Question: I am trying to get <URL> to work. I am getting the following error which I suspect is due to cabal not updating the right package. Anyone has any idea?
'''
; cabal install IPPrint
[...]
System/Unix/Chroot.hs:23:49:
Module 'System.Process' does not export 'showCommandForUser'
cabal: Error: some packages failed to install:
Extra-1.42 depends on Unixutils-1.52 which failed to install.
Unixutils-1.52 failed during the building phase. The exception was:
ExitFailure 1
ipprint-0.4.1 depends on Unixutils-1.52 which failed to install.
'''
The prompt should look like this:

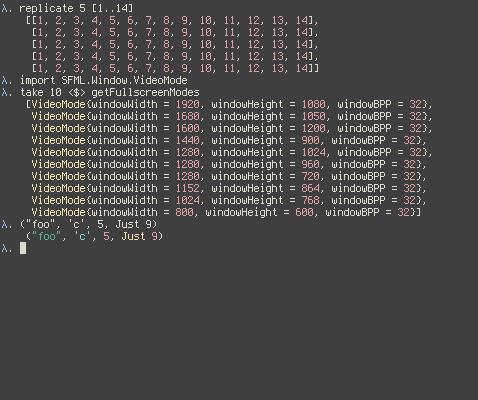
Answer: <URL>.
If you have an older GHC, upgrading GHC is a good idea anyway.